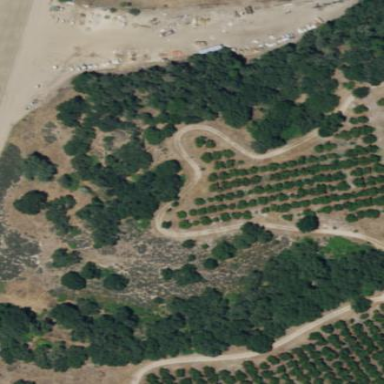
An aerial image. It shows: Orchard.